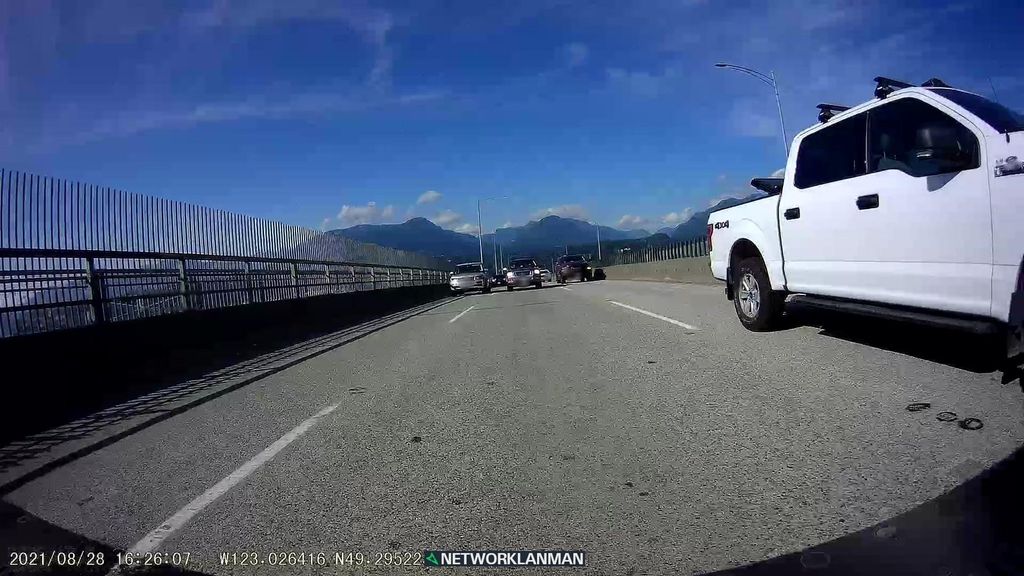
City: vancouver